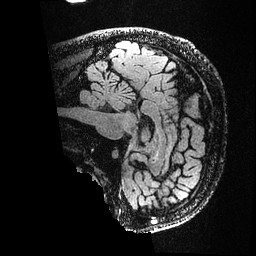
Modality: FLAIR
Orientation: sagittal
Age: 46
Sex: male
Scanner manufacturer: ge
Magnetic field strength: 3 T
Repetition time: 4.802 s
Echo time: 0.1161 s